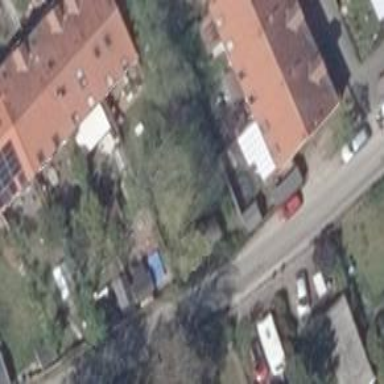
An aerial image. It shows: Residential building.